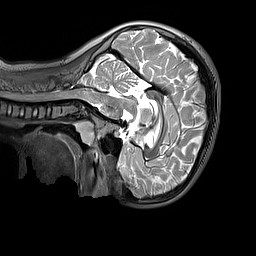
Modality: T2w
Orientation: sagittal
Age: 10
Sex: female
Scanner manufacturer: siemens
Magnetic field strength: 3 T
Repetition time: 3.2 s
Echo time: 0.408 s